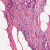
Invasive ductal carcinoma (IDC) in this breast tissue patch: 1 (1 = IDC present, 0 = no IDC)